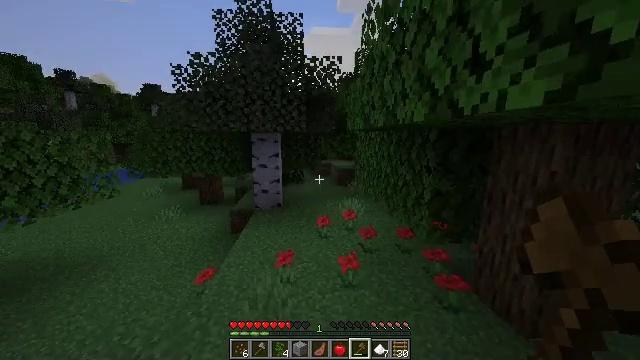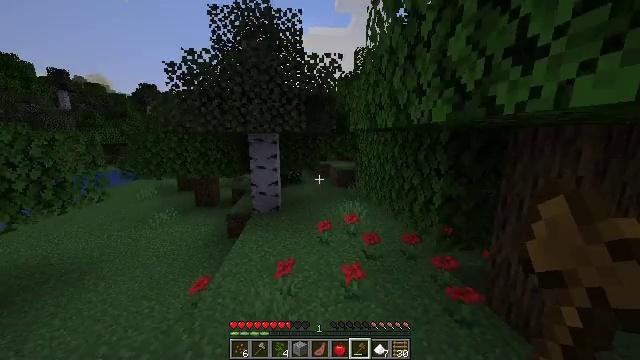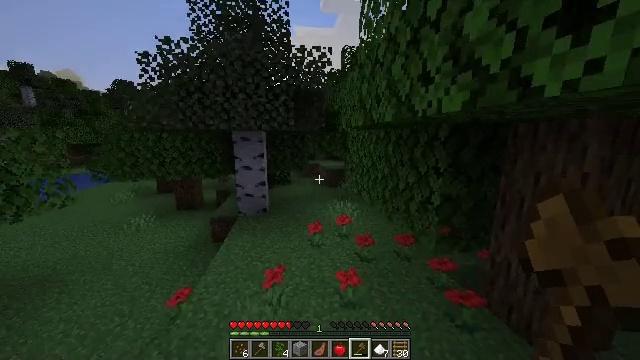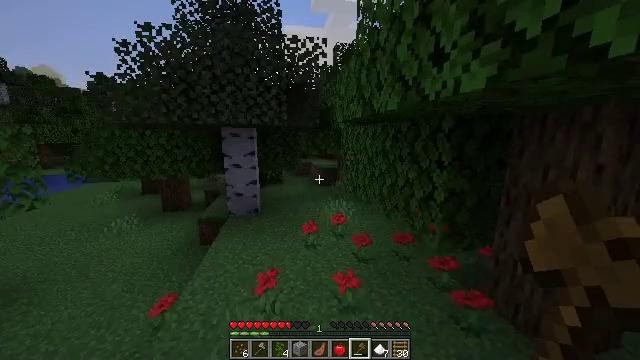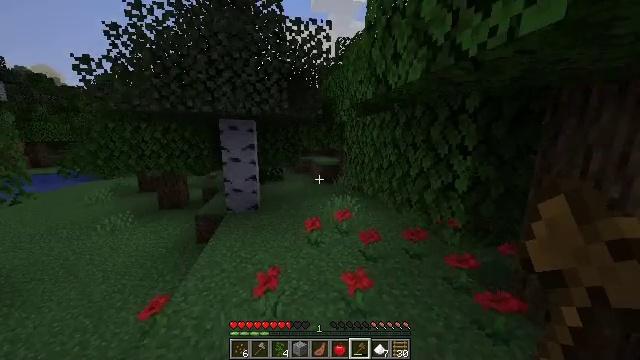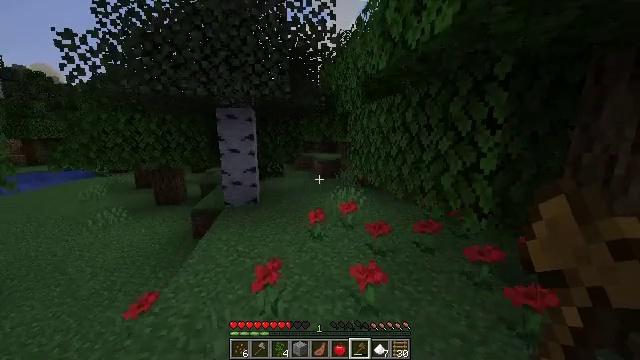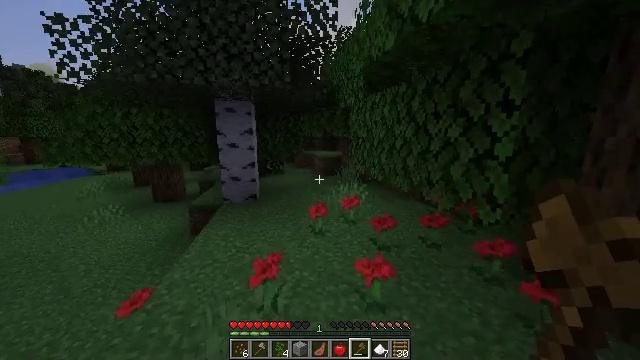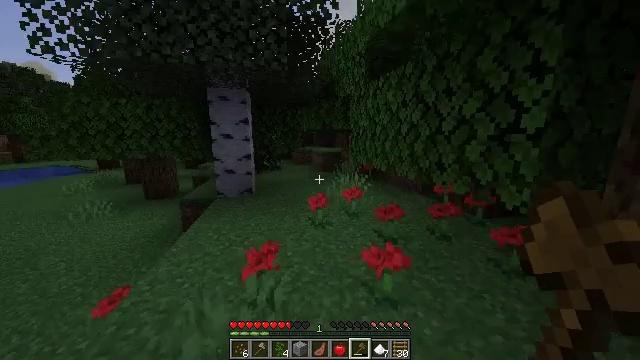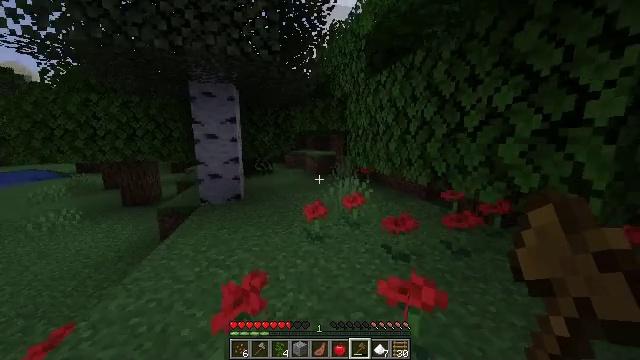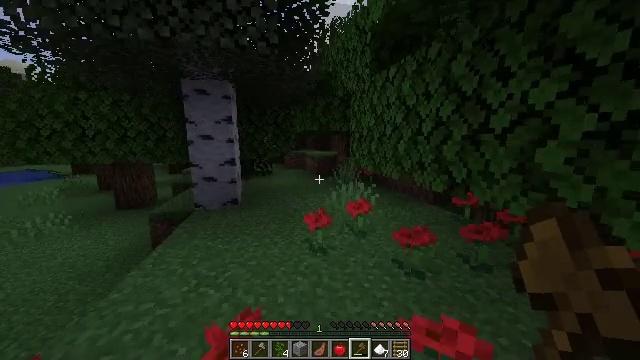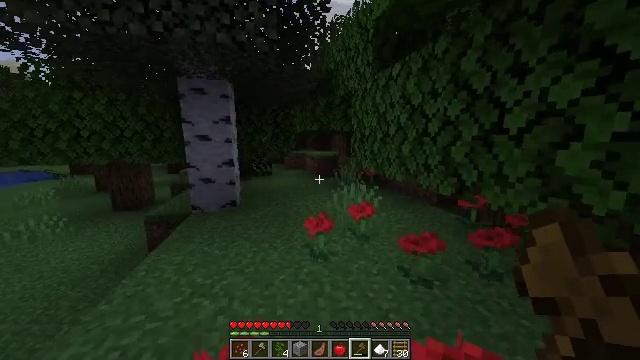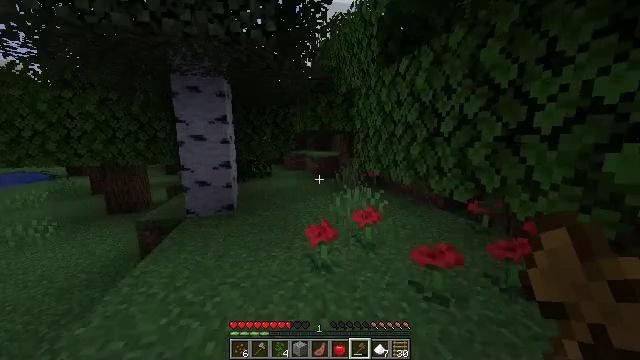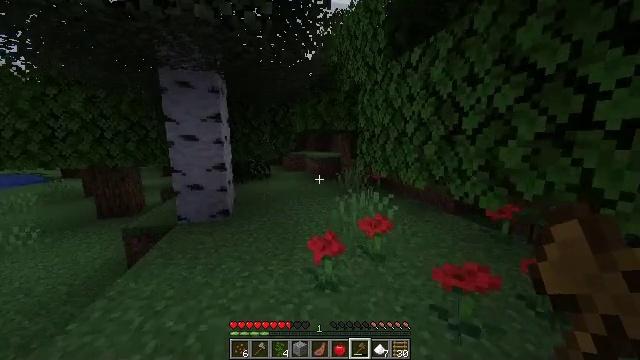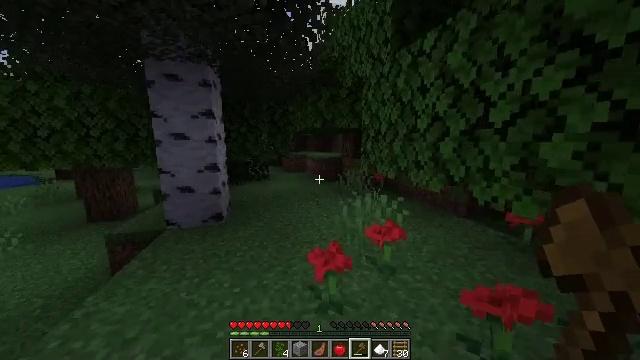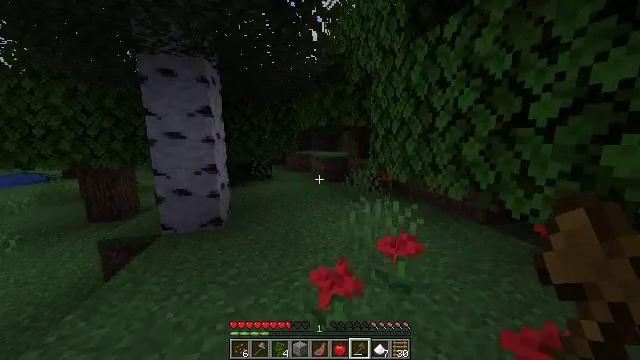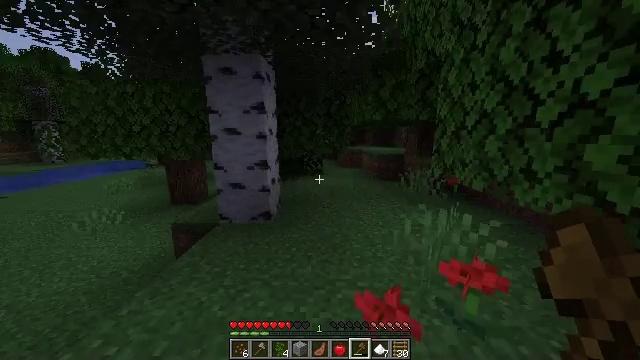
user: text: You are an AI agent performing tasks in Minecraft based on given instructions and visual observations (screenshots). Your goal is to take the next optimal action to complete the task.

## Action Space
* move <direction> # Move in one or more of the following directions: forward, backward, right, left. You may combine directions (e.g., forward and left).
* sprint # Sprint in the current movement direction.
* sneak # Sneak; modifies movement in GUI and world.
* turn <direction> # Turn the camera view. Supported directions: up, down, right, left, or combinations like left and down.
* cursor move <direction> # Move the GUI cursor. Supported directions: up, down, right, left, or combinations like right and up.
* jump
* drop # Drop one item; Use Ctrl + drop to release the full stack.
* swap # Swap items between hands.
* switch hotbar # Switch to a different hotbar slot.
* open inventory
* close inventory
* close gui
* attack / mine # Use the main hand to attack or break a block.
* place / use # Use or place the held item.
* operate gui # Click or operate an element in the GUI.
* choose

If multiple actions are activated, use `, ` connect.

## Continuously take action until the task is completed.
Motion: motion action
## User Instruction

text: Attack bamboo to gather it.
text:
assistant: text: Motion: move forward
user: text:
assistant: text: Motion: move forward, turn right
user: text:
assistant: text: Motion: move forward, turn right
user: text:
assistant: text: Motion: move forward, sprint
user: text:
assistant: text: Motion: move forward, sprint
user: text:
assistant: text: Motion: move forward, sprint
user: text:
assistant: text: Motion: move forward
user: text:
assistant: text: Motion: move forward, turn right and up
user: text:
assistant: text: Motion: move forward
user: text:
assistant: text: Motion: move forward
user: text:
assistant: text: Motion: move forward
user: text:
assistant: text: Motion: move forward
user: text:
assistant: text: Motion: move forward, sprint
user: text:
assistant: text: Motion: move forward, sprint, turn left
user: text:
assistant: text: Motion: move forward, sprint, turn left and down
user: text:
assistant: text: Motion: move forward, turn left and down
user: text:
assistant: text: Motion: move forward, turn left
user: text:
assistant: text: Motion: move forward, turn left and up
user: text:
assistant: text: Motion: move forward
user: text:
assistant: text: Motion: move forward, sprint
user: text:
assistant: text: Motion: move forward, sprint
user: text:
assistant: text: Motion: move forward, sprint
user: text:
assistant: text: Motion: move forward, sprint
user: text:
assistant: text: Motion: move forward
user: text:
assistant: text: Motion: move forward
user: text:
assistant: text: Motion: move forward
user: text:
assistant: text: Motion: move forward, turn right
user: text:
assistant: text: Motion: move forward, sprint, turn right
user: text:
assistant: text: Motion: move forward, sprint, turn right
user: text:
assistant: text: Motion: move forward, sprint